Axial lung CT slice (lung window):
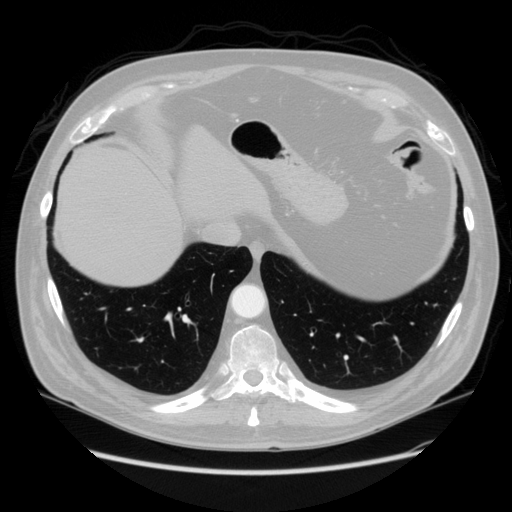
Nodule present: no